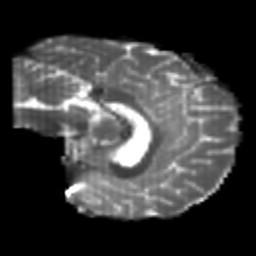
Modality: T2w
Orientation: sagittal
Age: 23
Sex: female
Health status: healthy
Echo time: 0.074 s